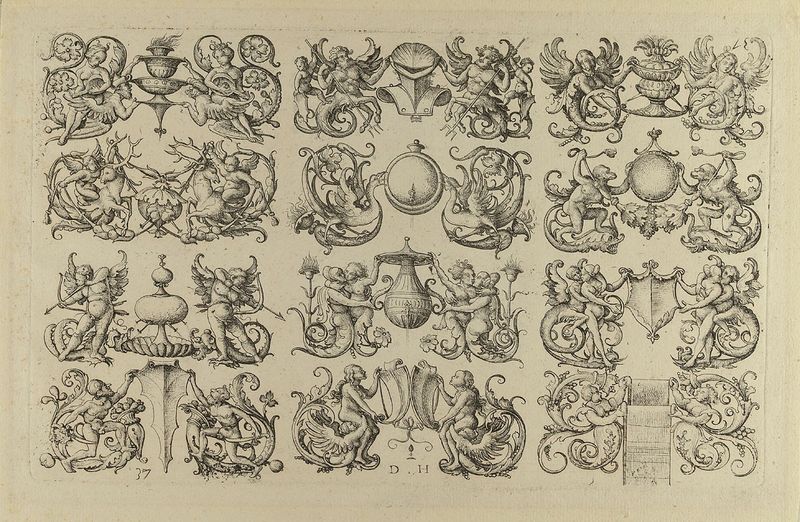
Titel: Zwölf Paar ornamentierte Schild- und Gefäßhalter
Künstler: Daniel Hopfer
Standort: Hamburg
Institution: Museum für Kunst und Gewerbe Hamburg
Schlagwörter: tiere, ornament, renaissance, engel, schwanz, liebe, papier, bogen, grafik, graphik, fotografie, photographie, druckgraphik, druckgrafik, radierung, helm, gestalten, kunstgewerbe, fabelwesen, putten, kunsthandwerk, pfeil, ungeheuer, amoretten, monster, groteske, affen, fabeltier, rankenwerk, fabeltiere, rankenornament, tierornament, gerippt, zwitterwesen, monstrum, reproduktionen, industriedesign, druckerzeugnisse, tierornamente, ornamentstich, vorlageblätter